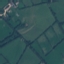
Label: Pasture